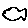
Label: fish